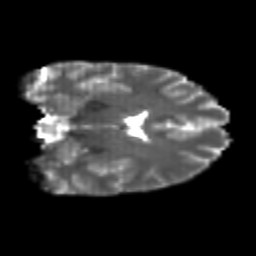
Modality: T2w
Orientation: coronal
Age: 25
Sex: female
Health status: healthy
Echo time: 0.074 s